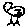
Label: bird